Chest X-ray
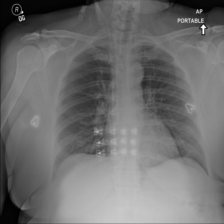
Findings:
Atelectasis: negative
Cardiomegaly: negative
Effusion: negative
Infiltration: positive
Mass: negative
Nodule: negative
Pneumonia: negative
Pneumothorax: negative
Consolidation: negative
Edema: negative
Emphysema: negative
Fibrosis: negative
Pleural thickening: negative
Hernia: negative